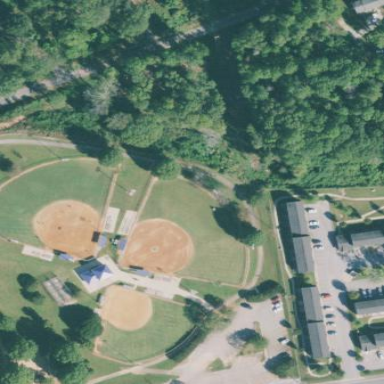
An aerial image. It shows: Baseball pitch for leisure land.